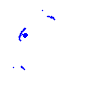
Particle: kaon